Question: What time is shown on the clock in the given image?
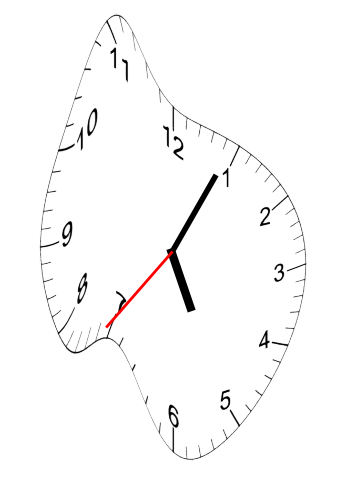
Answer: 05:04:36